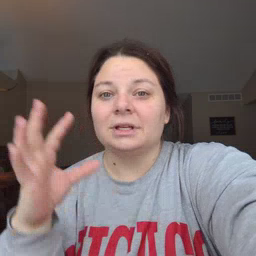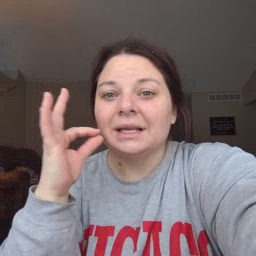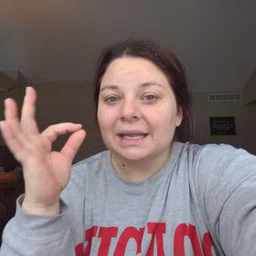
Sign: kitty